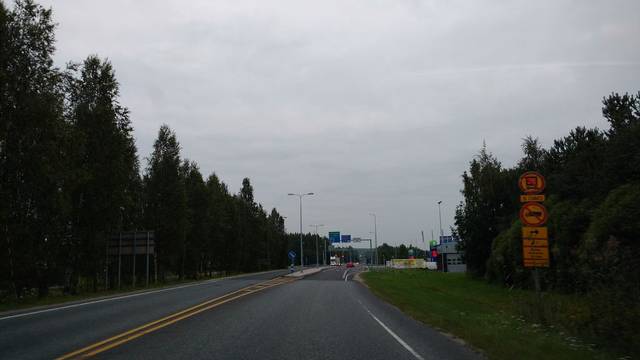
Region: Finland
Coordinates: 60.394, 23.128